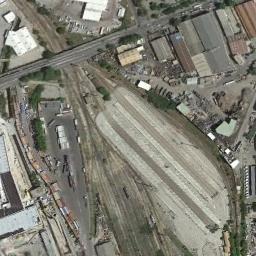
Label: railway_station